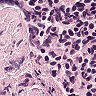
Metastatic tissue present: no